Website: home-depot
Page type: billing-address
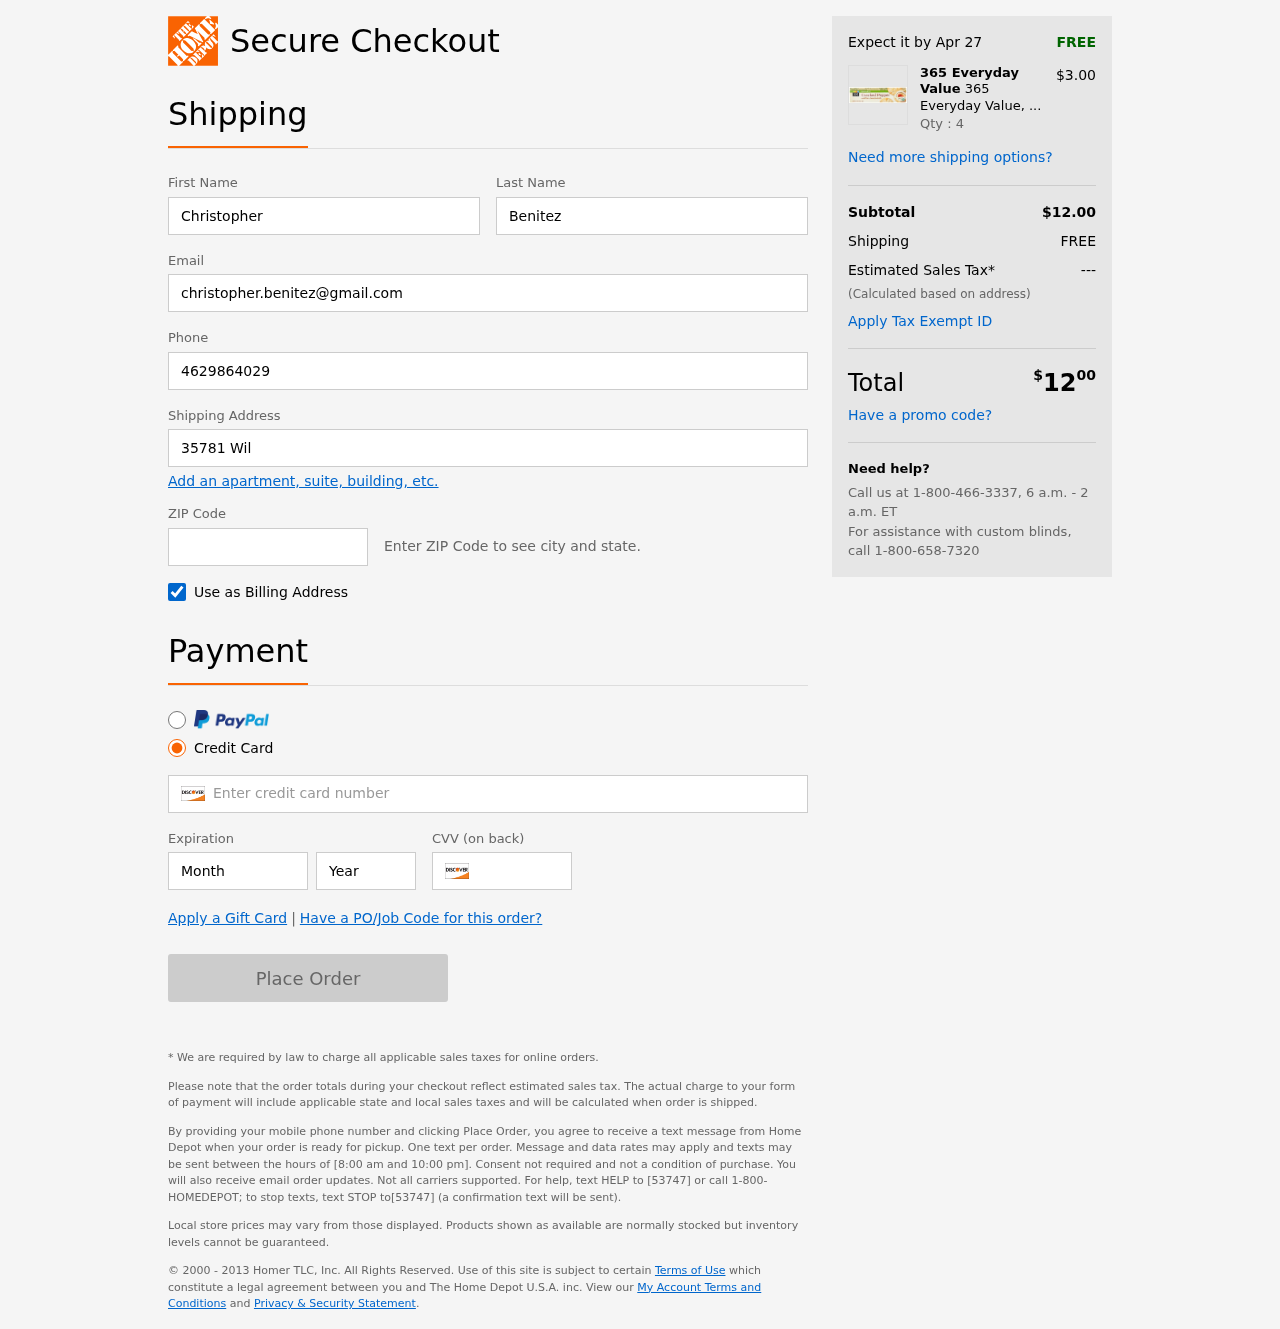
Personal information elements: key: PII_FIRSTNAME
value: Christopher
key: PII_LASTNAME
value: Benitez
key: PII_EMAIL
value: christopher.benitez@gmail.com
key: PII_PHONE
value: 4629864029
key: PII_STREET
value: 35781 Wilson Avenue
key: PII_POSTCODE
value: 29646
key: PII_CARD_NUMBER
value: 6011 8368 7074 9588
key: PII_CARD_EXPIRY_MONTH
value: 04
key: PII_CARD_CVV
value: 260
Product elements: key: PRODUCT1_BRAND
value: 365 Everyday Value
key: PRODUCT1_NAME
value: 365 Everyday Value, Organic Cracked Pepper Water Crackers, 4.4 oz
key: PRODUCT1_PRICE
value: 3
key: PRODUCT1_QUANTITY
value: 4
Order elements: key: ORDER_DELIVERY_DATE
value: Apr 27
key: ORDER_SUBTOTAL
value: $12.00
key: ORDER_SHIPPING_COST
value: FREE
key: ORDER_TAX
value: ---
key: ORDER_TOTAL2
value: $1200